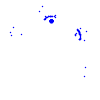
Particle: pion